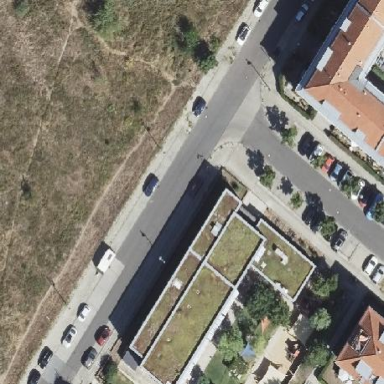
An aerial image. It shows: Kindergarten building.